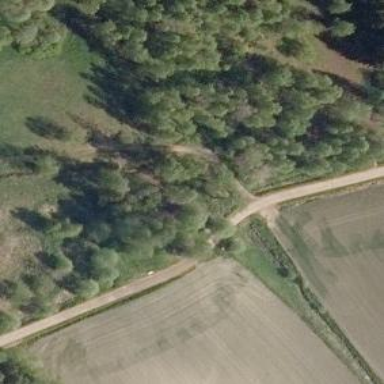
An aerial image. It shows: Path leading to bridge with disc golf hole.